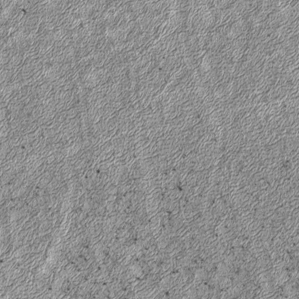
Label: frost